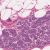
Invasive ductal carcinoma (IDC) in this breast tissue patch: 0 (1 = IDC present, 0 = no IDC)